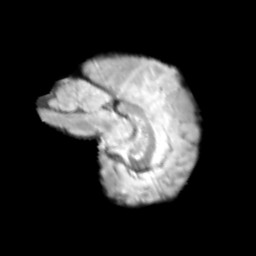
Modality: T2w
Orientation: sagittal
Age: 11
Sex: male
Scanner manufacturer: siemens
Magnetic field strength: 3 T
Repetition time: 3.8 s
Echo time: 0.07 s